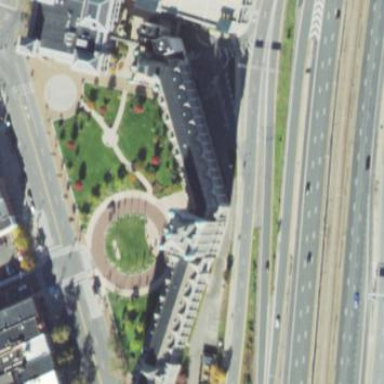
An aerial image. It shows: Historic government office building.